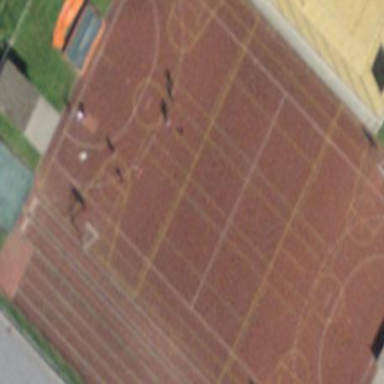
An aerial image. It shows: Tartan basketball court on the leisure land pitch.